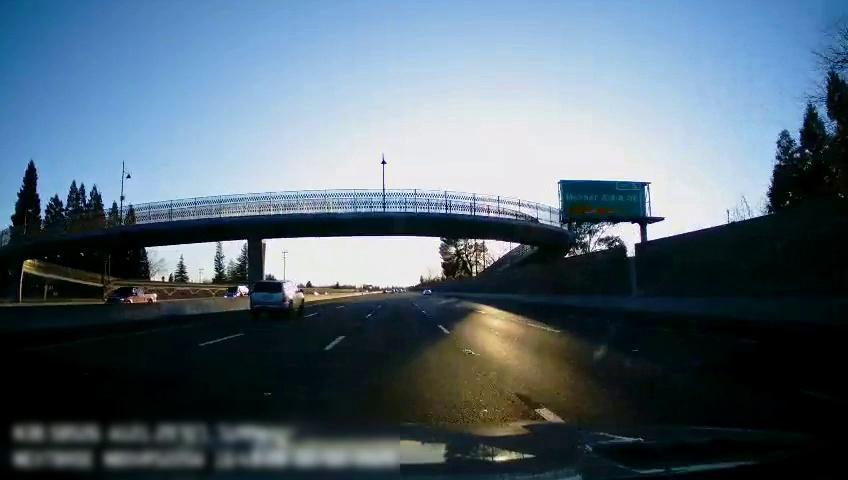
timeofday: Day
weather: Sunny
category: Drivable Space
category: Vehicles | SUV
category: Vehicles | Truck
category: Vehicles | Other LV
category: Lanes | Alternate Lane
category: Lanes | Alternate Lane
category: Lanes | Current Lane
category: Lanes | Current Lane
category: Lanes | Alternate Lane
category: Lanes | Alternate Lane
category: Traffic | Signs